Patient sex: F
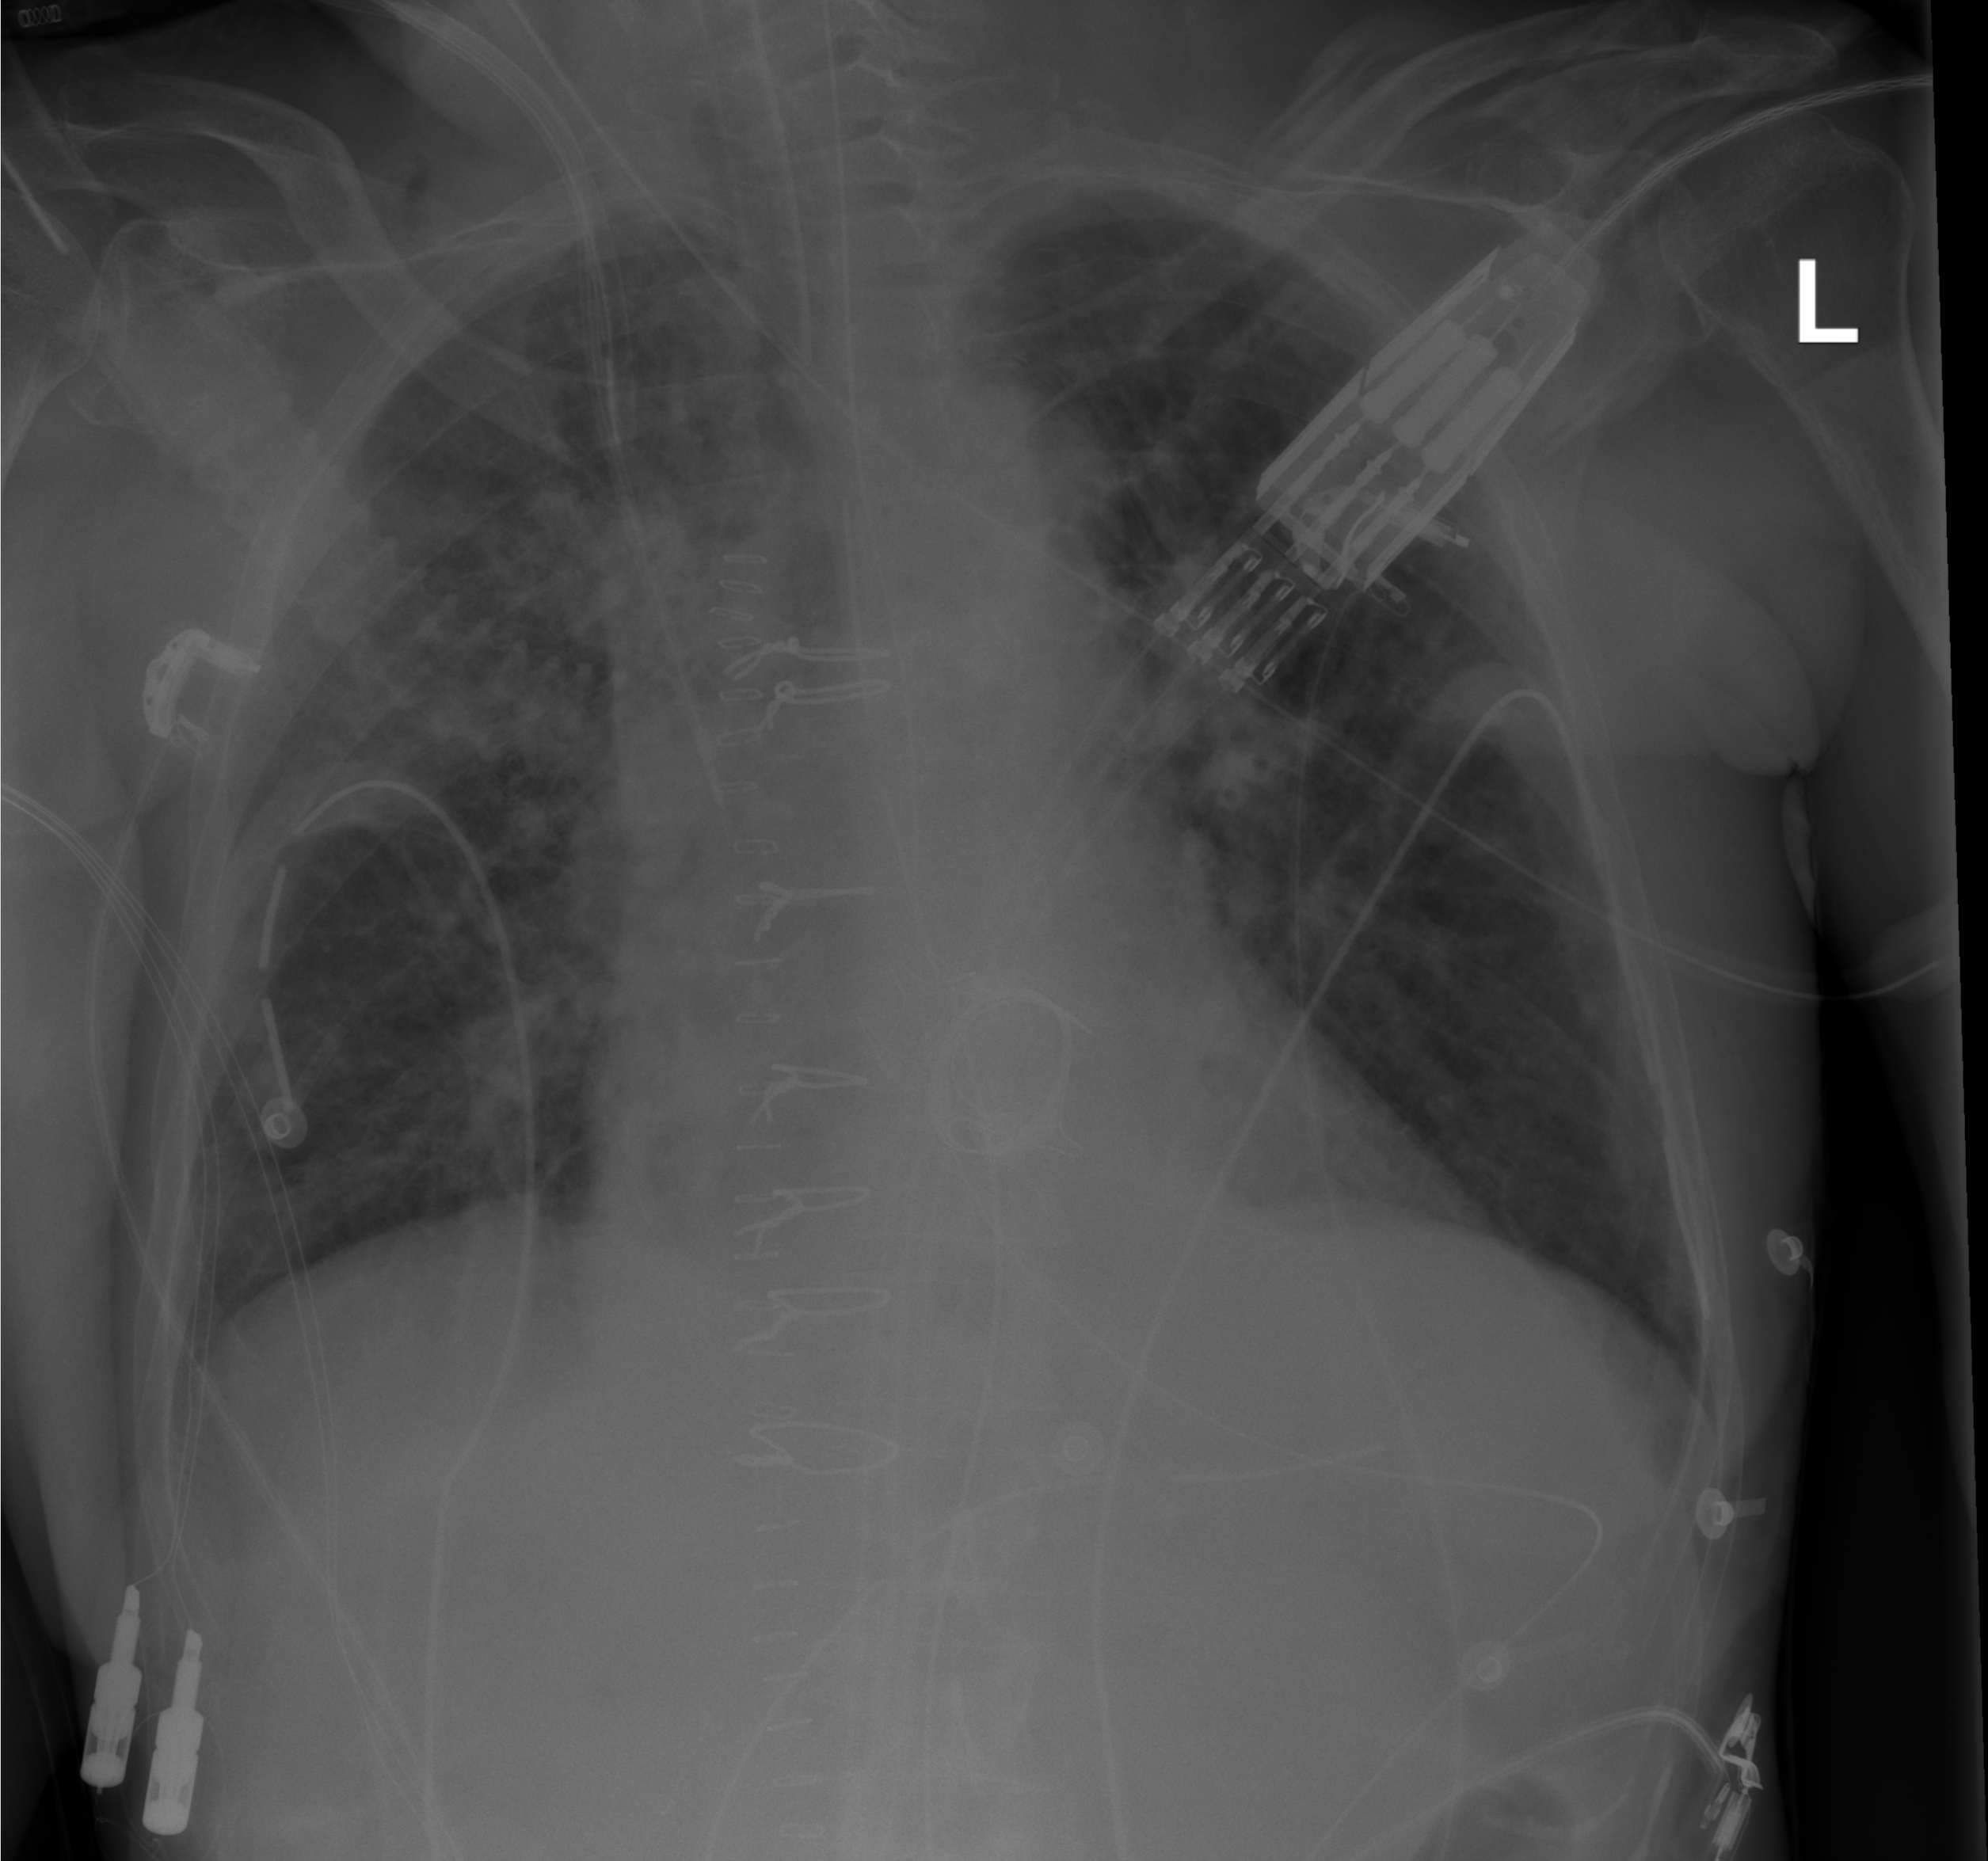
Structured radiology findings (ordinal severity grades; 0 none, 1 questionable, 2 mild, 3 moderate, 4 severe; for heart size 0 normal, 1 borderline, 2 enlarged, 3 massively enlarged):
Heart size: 0
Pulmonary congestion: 2
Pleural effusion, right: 0
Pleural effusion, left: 0
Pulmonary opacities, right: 0
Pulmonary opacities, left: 0
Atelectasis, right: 0
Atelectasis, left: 0